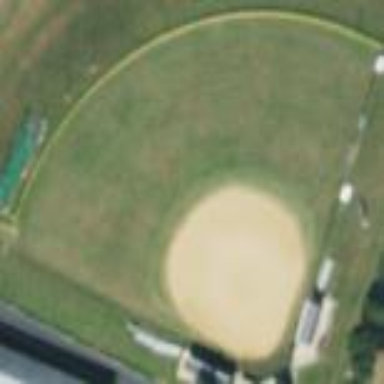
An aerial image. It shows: Baseball pitch for leisure land activities.